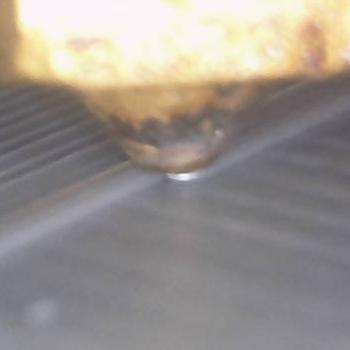
Flow rate: 94%